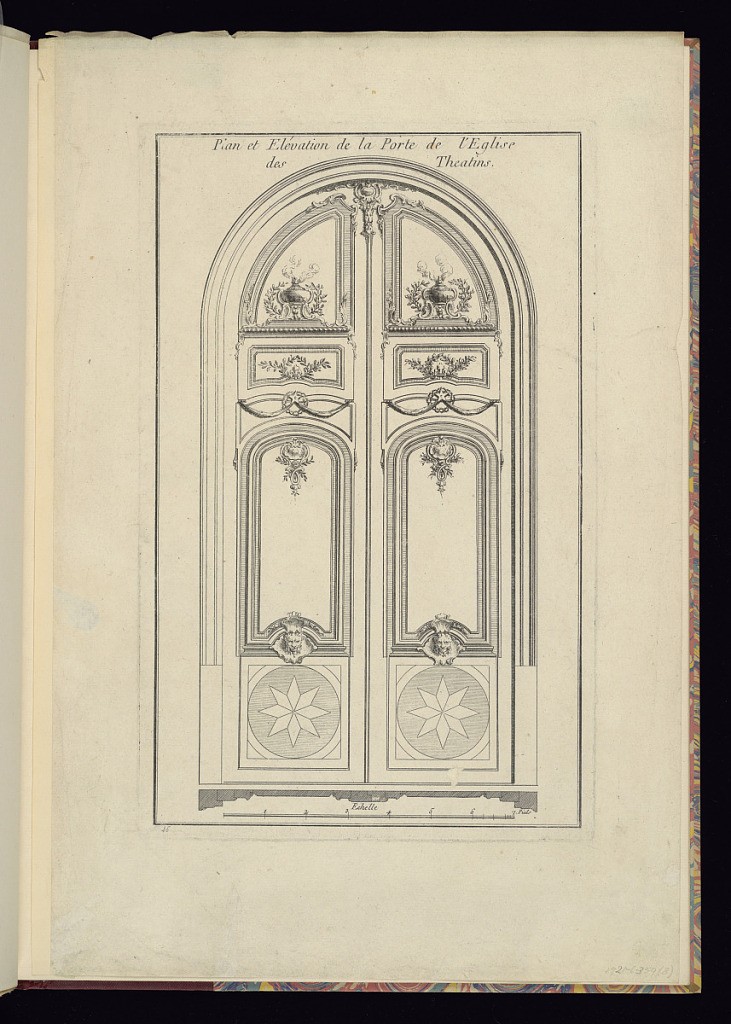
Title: Plan et Elévation de la Porte de l’Eglise des Theatins
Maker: A. Le Canu, French, active 1746 – 1768
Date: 1760–90
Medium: Etching and engraving on laid paper
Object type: Print
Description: Design for a set of exterior double doors decorated with rococo ornament and motifs. The arched doors are each divided into five molded panel sections (boiseries). The central vertical panels are arched and feature a central cartouche framed by shell, fleurons, c-scrolls and festoons of flowers and leaves. With upper and lower clasps in the form of shells. The lower clasps include animal masks (mascarons). Two narrow horizontal panels above are decorated with stars, textiles, crowns of thorns, leaves, and fleurs-de-lys. The upper arched panels feature incense burners, leaves, gadrooning, c-scrolls, and scrolling leaves. The lower panels of the doors are decorated with star marquetry designs. There is a plan view of the doors and a scale below. The plate is titled, and the signatures have been taken out at lower right and left corners. Another copy of this plate with slight variations and differing titling is bound in this album 1921-359-4.